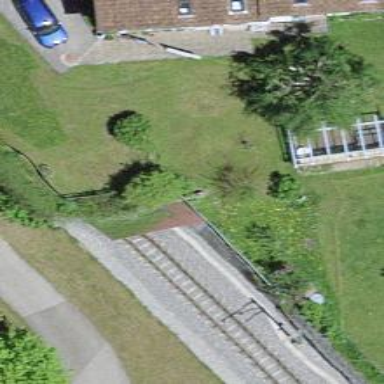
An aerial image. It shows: Narrow-gauge railway tunnel with electrified tracks and single railway track.